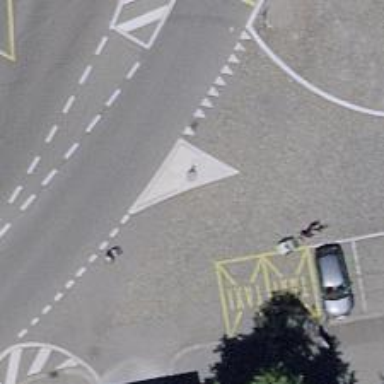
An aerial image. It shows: Crossing with sett surface on footway.